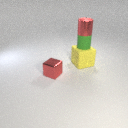
large yellow rubber cube behind small red metal cube